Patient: sex M, age 54
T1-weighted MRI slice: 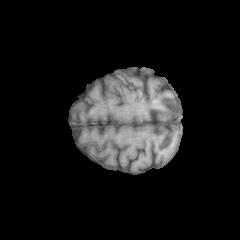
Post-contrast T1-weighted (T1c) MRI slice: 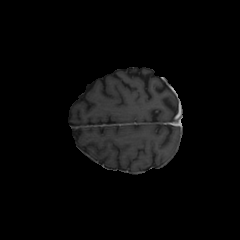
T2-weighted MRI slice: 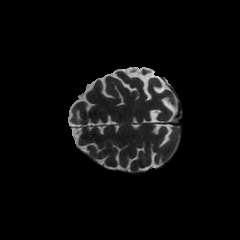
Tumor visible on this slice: no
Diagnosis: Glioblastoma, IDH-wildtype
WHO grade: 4